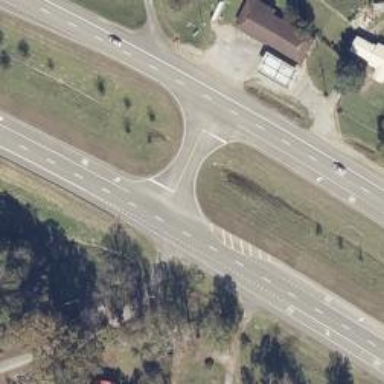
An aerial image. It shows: Primary highway with asphalt surface. It is dual carriageway.